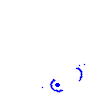
Particle: pion